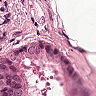
Metastatic tissue present: yes